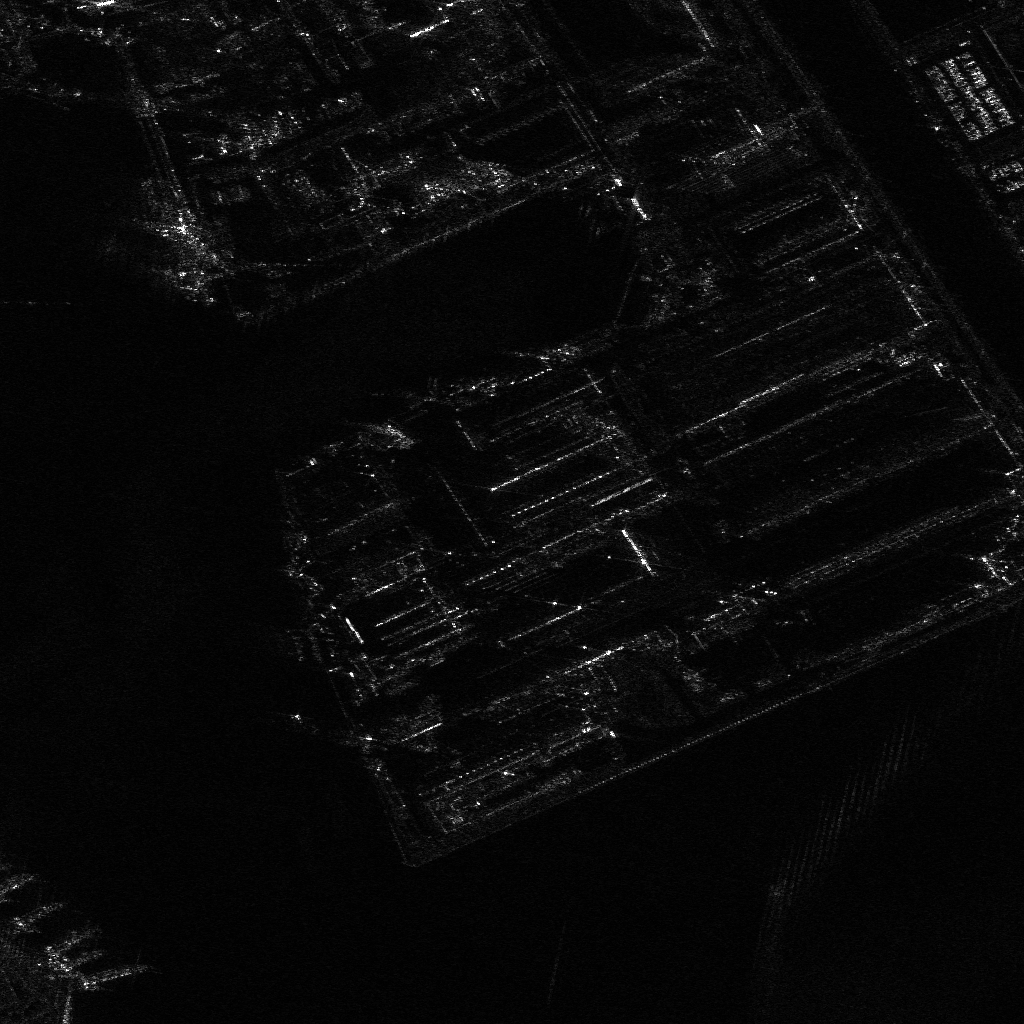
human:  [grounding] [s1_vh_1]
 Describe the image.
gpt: In the satellite image, there is  <ref>5 medium container </ref> <box>[[2, 86, 3, 92, 53], [1, 83, 3, 88, 53], [5, 89, 6, 95, 53], [6, 90, 8, 96, 53], [9, 91, 11, 98, 76]]</box> located at bottom left.